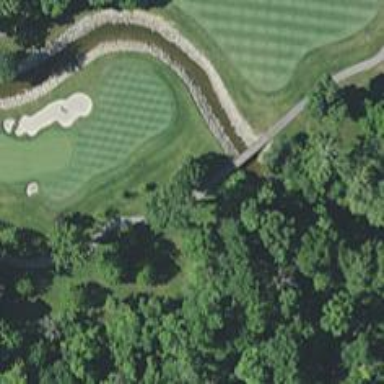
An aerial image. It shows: Path bridge over golf path.